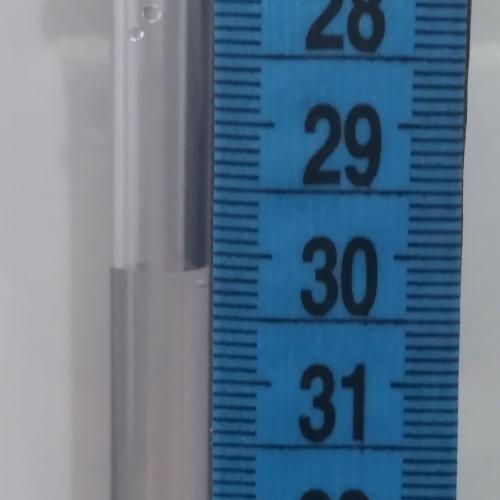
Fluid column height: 30.1 cm